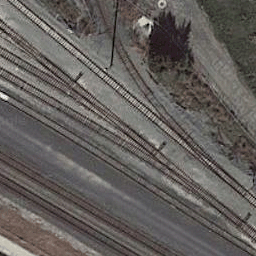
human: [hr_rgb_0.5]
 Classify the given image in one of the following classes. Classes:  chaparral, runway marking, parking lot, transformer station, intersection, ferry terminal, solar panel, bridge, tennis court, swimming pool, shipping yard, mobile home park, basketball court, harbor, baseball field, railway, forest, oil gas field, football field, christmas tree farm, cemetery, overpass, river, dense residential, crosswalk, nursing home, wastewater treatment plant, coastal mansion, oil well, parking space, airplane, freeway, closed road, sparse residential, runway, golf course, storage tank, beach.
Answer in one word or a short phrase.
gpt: railway